Question: I renamed the standard identity tables:
'''
public class User : IdentityUser
{
//...
public string Name { get; set; }
public string Surname { get; set; }
public DateTime? RegisteredDate { get; set; }
public DateTime? LastLoginDate { get; set; }
//...
}
protected override void OnModelCreating(DbModelBuilder modelBuilder)
{
modelBuilder.Conventions.Remove<PluralizingTableNameConvention>();
base.OnModelCreating(modelBuilder);
modelBuilder.Entity<IdentityUser>().ToTable("Users");
modelBuilder.Entity<User>().ToTable("Users");
modelBuilder.Entity<IdentityRole>().ToTable("Roles");
modelBuilder.Entity<Role>().ToTable("Roles");
modelBuilder.Entity<IdentityUserRole>().ToTable("UserRoles");
modelBuilder.Entity<IdentityUserLogin>().ToTable("UserLogins");
modelBuilder.Entity<IdentityUserClaim>().ToTable("UserClaims");
}
'''
and got this:

What do I need to do in 'modelBuilder' to drop this column?
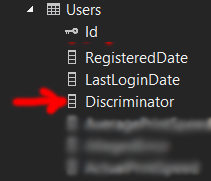
Answer: The 'Discriminator' column is used and required in Table-Per-Hierarchy inheritance scenarios.
Code First has to add a special column to distinguish between persistent classes. This isn't a property of the persistent class in our object model; it's used internally by EF Code First. By default, the column name is 'Discriminator', and its type is string. The values defaults to the persistent class names --in this case, 'User'.
<URL>
If you don't want that column, you can make 'User' part of the model not 'IdentityUser' for instance by adding a 'DbSet<User>' to your context:
'''
modelBuilder.Entity<User>().ToTable("Users");
'''